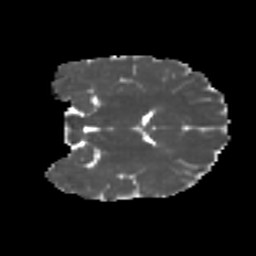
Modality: MD
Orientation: coronal
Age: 18
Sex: female
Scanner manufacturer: ge
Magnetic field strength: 3 T
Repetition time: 7.8 s
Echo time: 0.0618 s